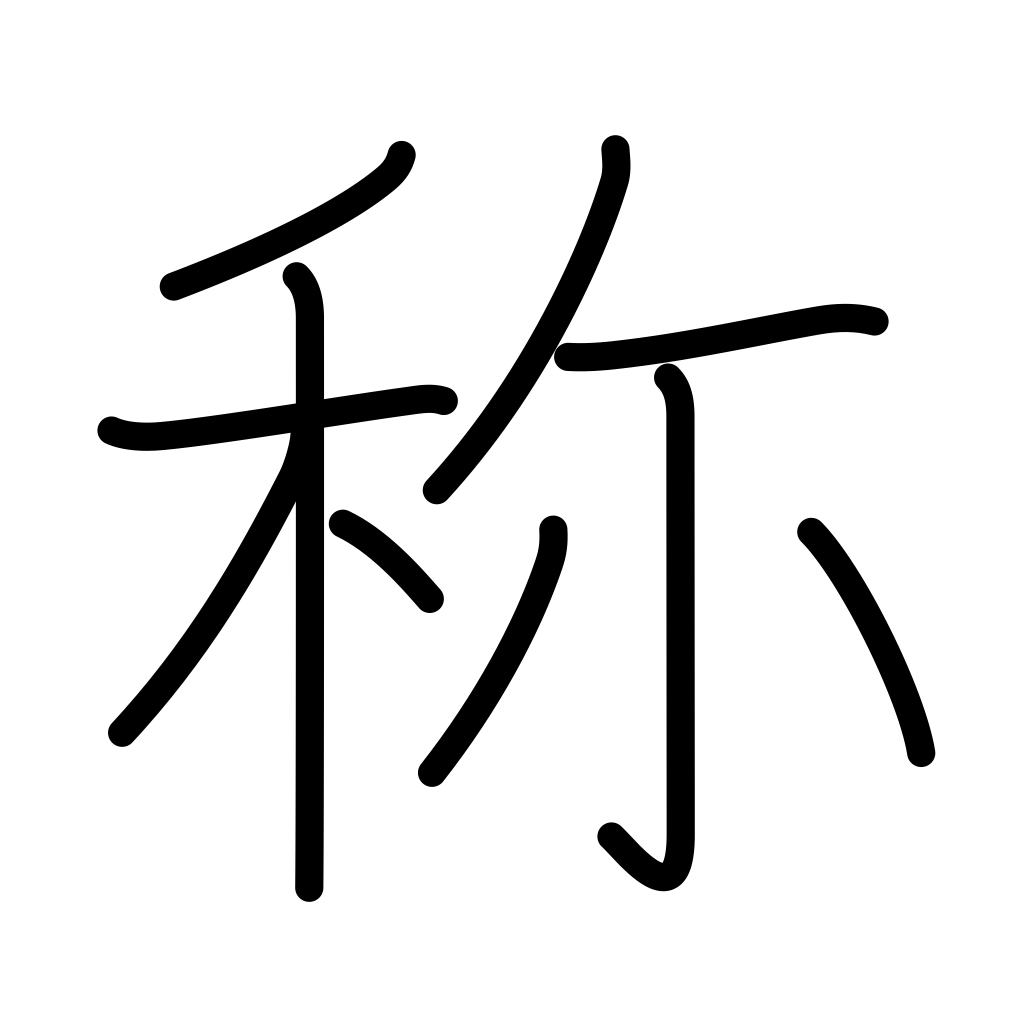
Meaning: appellation, praise, admire, name, title, fame